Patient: sex M, age 79
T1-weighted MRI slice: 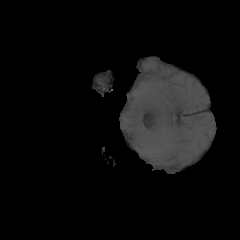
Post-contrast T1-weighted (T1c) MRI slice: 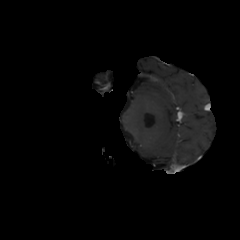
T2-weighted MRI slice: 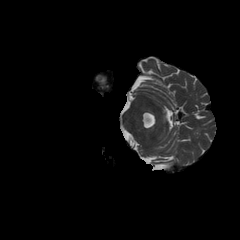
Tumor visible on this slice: no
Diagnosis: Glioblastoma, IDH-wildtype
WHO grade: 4